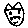
Label: cat